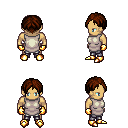
a pixel art fantasy rpg character, male body template, human, tanned skin, white tunic, metal pants, brown parted hairstyle, gold gloves, gold boots, four views (front, back, left, right), 2x2 character sprite sheet, small pixel art, hard edges, no anti-aliasing